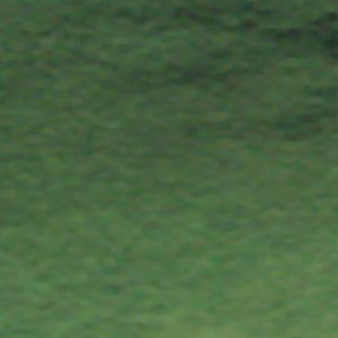
Label: other